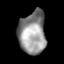
Tissue: prostate
Cell type: T cells
Senescence score: 0.7735
Nuclear area (px): 1130
Mean DAPI intensity: 146.607